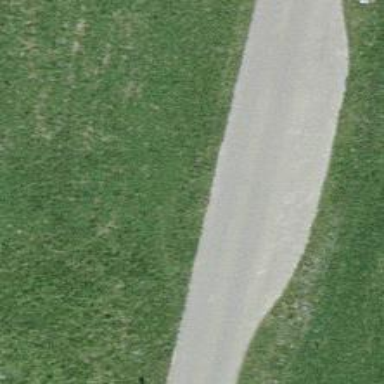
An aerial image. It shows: Passing place on the road.